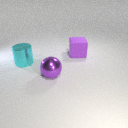
large cyan metal cylinder to the left of large purple rubber cube